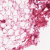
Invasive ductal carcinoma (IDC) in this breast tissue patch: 0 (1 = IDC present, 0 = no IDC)